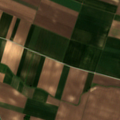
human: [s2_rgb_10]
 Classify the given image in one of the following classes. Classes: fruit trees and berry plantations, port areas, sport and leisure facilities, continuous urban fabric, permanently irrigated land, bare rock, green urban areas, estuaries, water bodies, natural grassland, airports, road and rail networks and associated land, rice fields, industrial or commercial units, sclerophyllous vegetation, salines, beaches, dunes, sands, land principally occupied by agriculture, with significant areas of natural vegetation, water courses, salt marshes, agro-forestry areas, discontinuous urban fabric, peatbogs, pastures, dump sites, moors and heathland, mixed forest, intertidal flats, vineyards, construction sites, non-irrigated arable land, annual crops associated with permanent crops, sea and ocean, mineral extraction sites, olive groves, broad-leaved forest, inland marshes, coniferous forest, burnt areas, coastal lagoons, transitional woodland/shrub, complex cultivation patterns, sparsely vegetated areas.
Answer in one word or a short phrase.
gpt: non-irrigated arable land